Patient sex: M
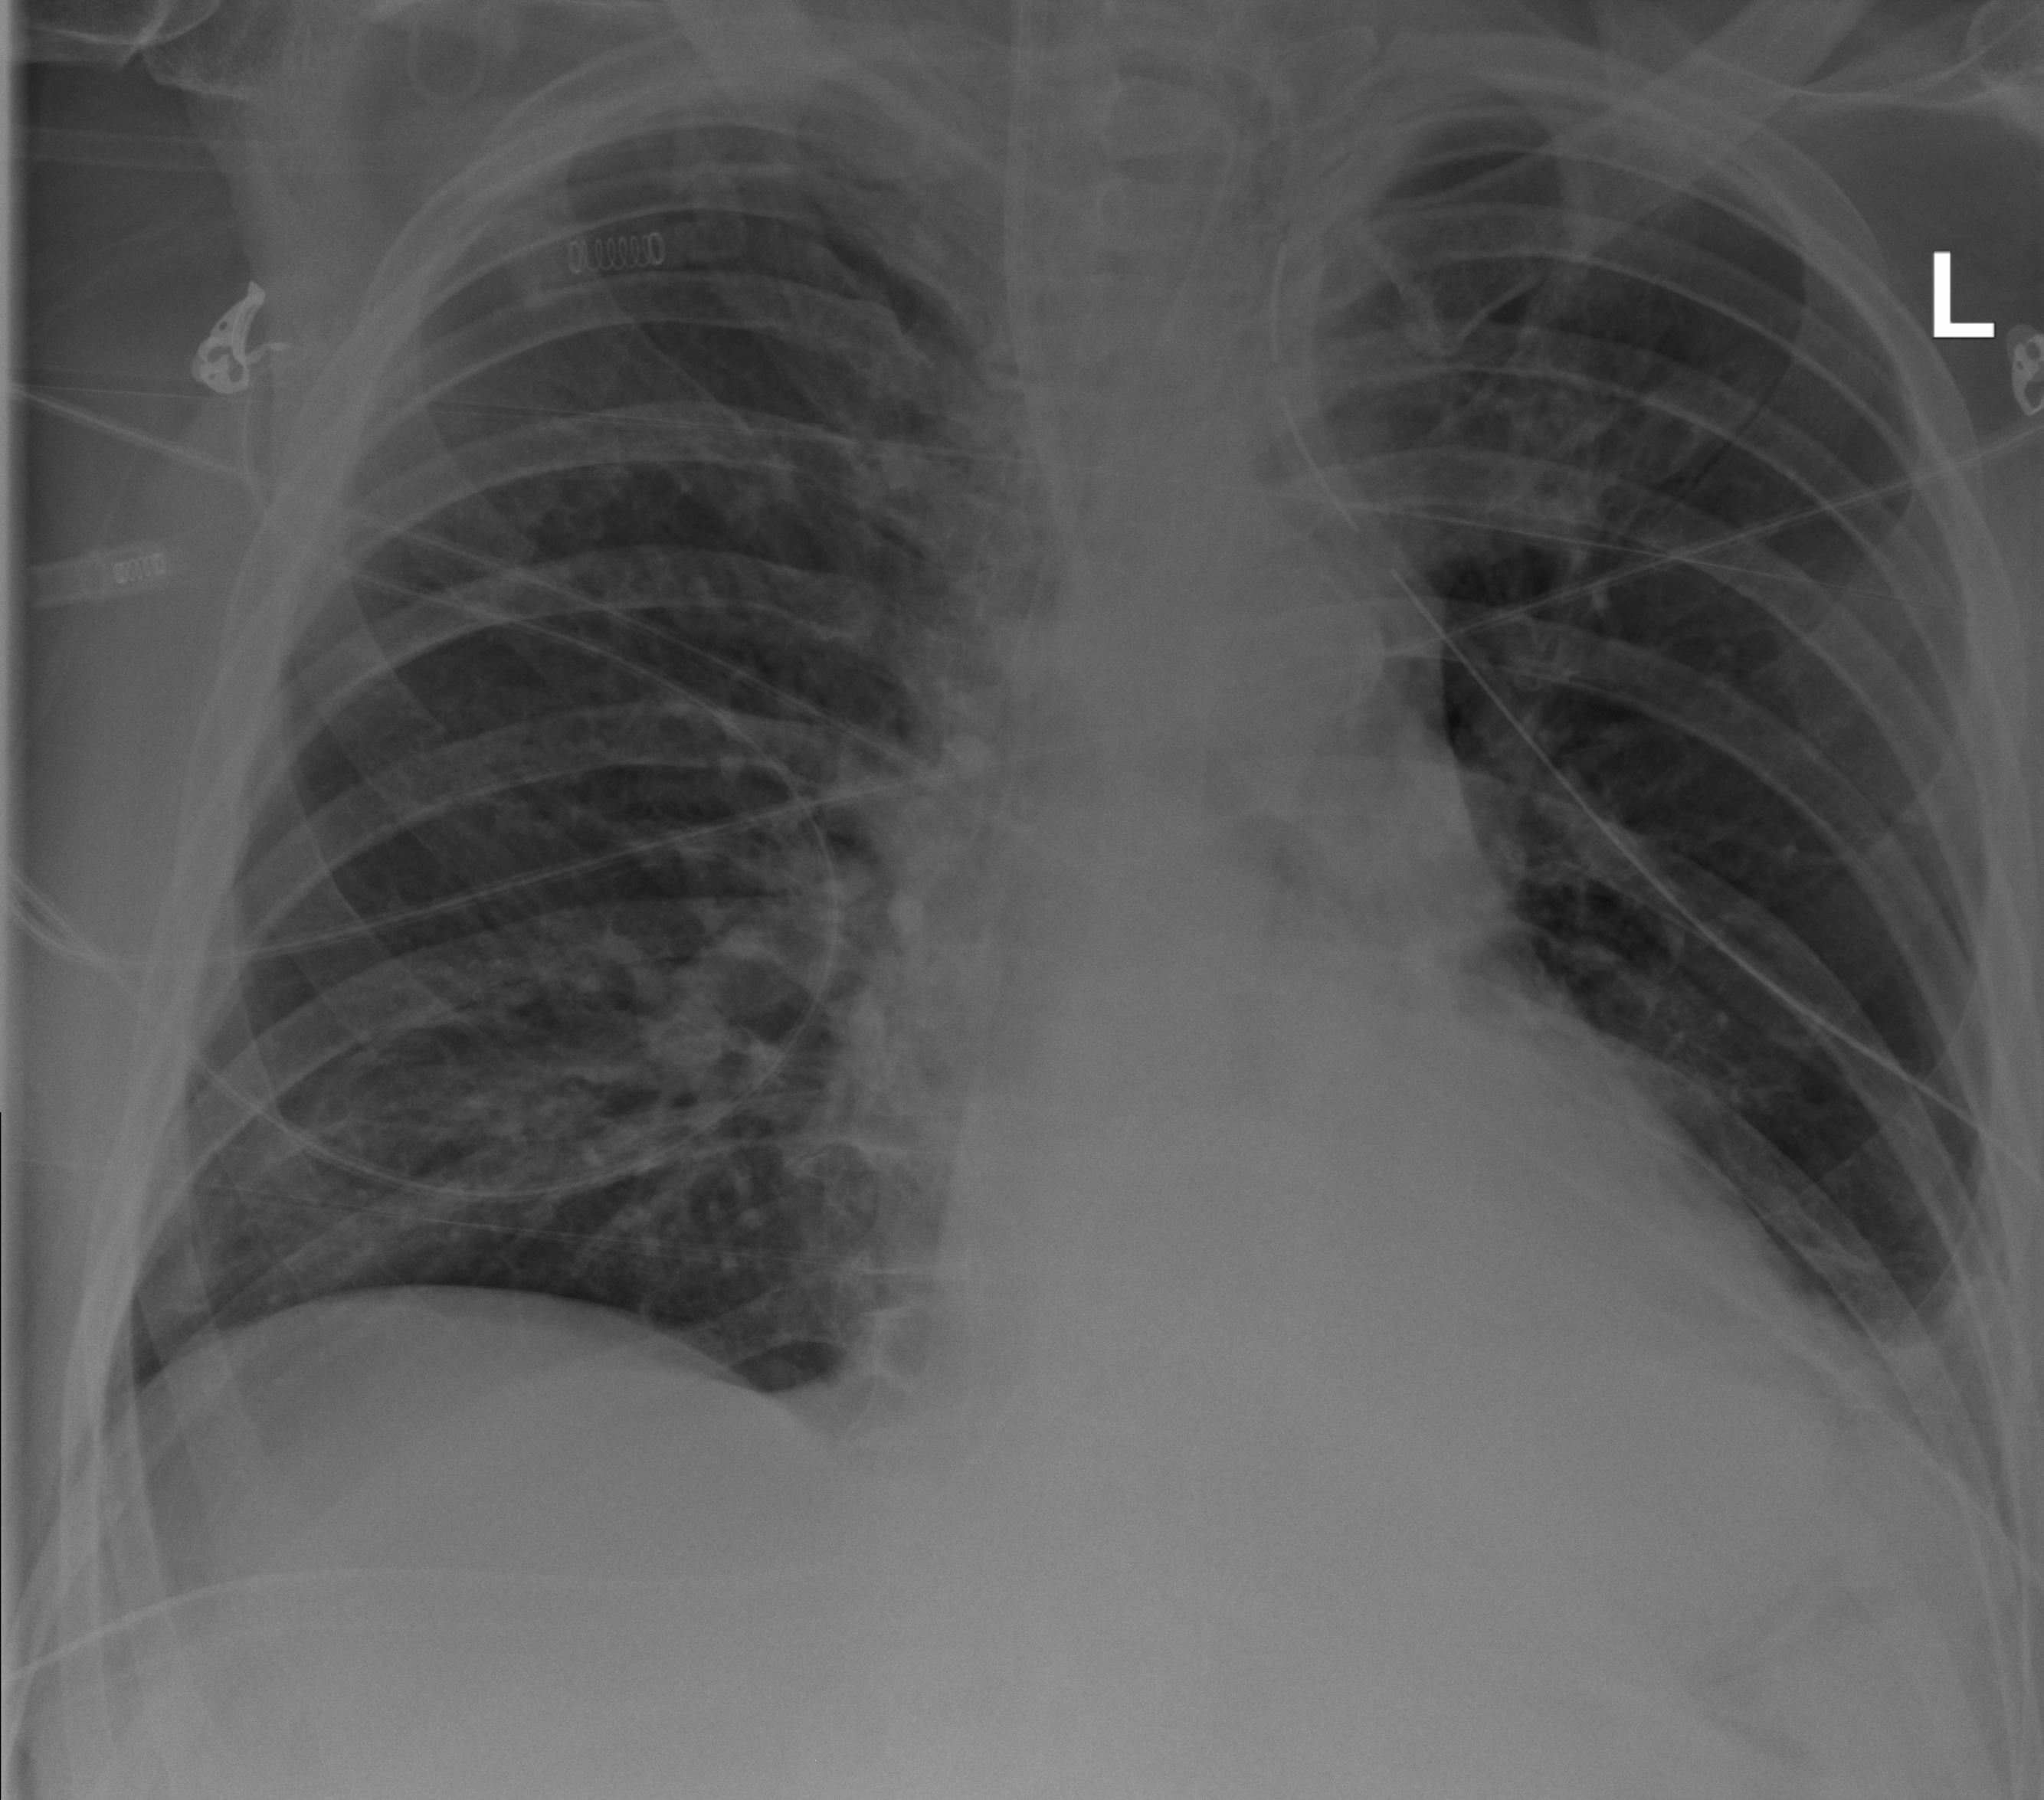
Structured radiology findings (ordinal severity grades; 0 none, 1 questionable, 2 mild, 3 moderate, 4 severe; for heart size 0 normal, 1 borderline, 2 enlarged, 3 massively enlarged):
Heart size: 1
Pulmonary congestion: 2
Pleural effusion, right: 0
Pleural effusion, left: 2
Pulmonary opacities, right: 0
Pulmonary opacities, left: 0
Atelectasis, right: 0
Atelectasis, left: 2